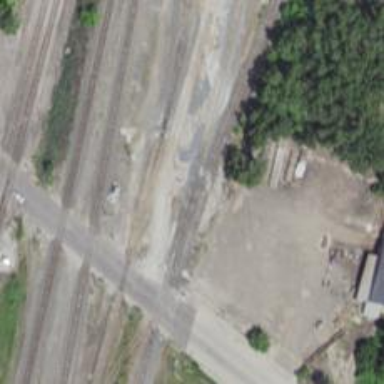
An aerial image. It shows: Railway yard.